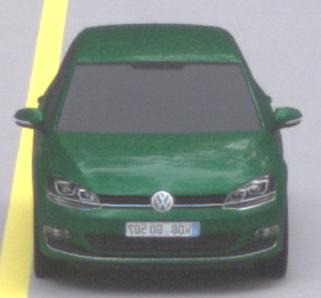
Make: VW
Model: Golf 1.2 TSI BMT
Detailed model: Golf (VII)
Model produced from: 2012/11
Model produced until: 2014/05
Doors: 3
Color: green
Road condition: dry road
Daytime: sunrise or sunset
Contrast: medium contrast